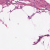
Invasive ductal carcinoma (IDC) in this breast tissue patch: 1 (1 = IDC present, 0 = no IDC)